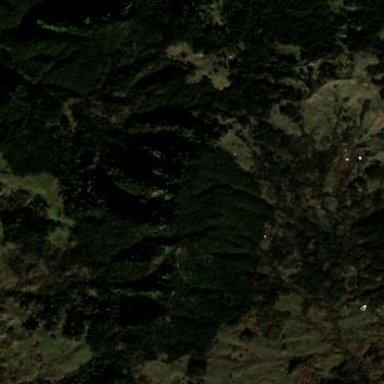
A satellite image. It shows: Forest area.